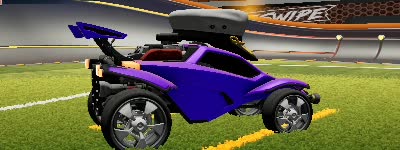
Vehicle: octane